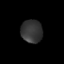
Tissue: lung
Cell type: Endothelial cells
Senescence score: 0.5545
Nuclear area (px): 477
Mean DAPI intensity: 53.862